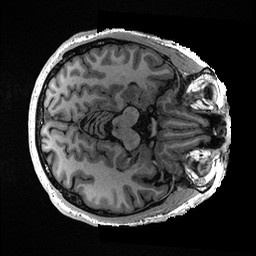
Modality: T1w
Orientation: axial
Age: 46
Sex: male
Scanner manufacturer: ge
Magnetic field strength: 3 T
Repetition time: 0.006952 s
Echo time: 0.00292 s